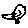
Label: bird